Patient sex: M
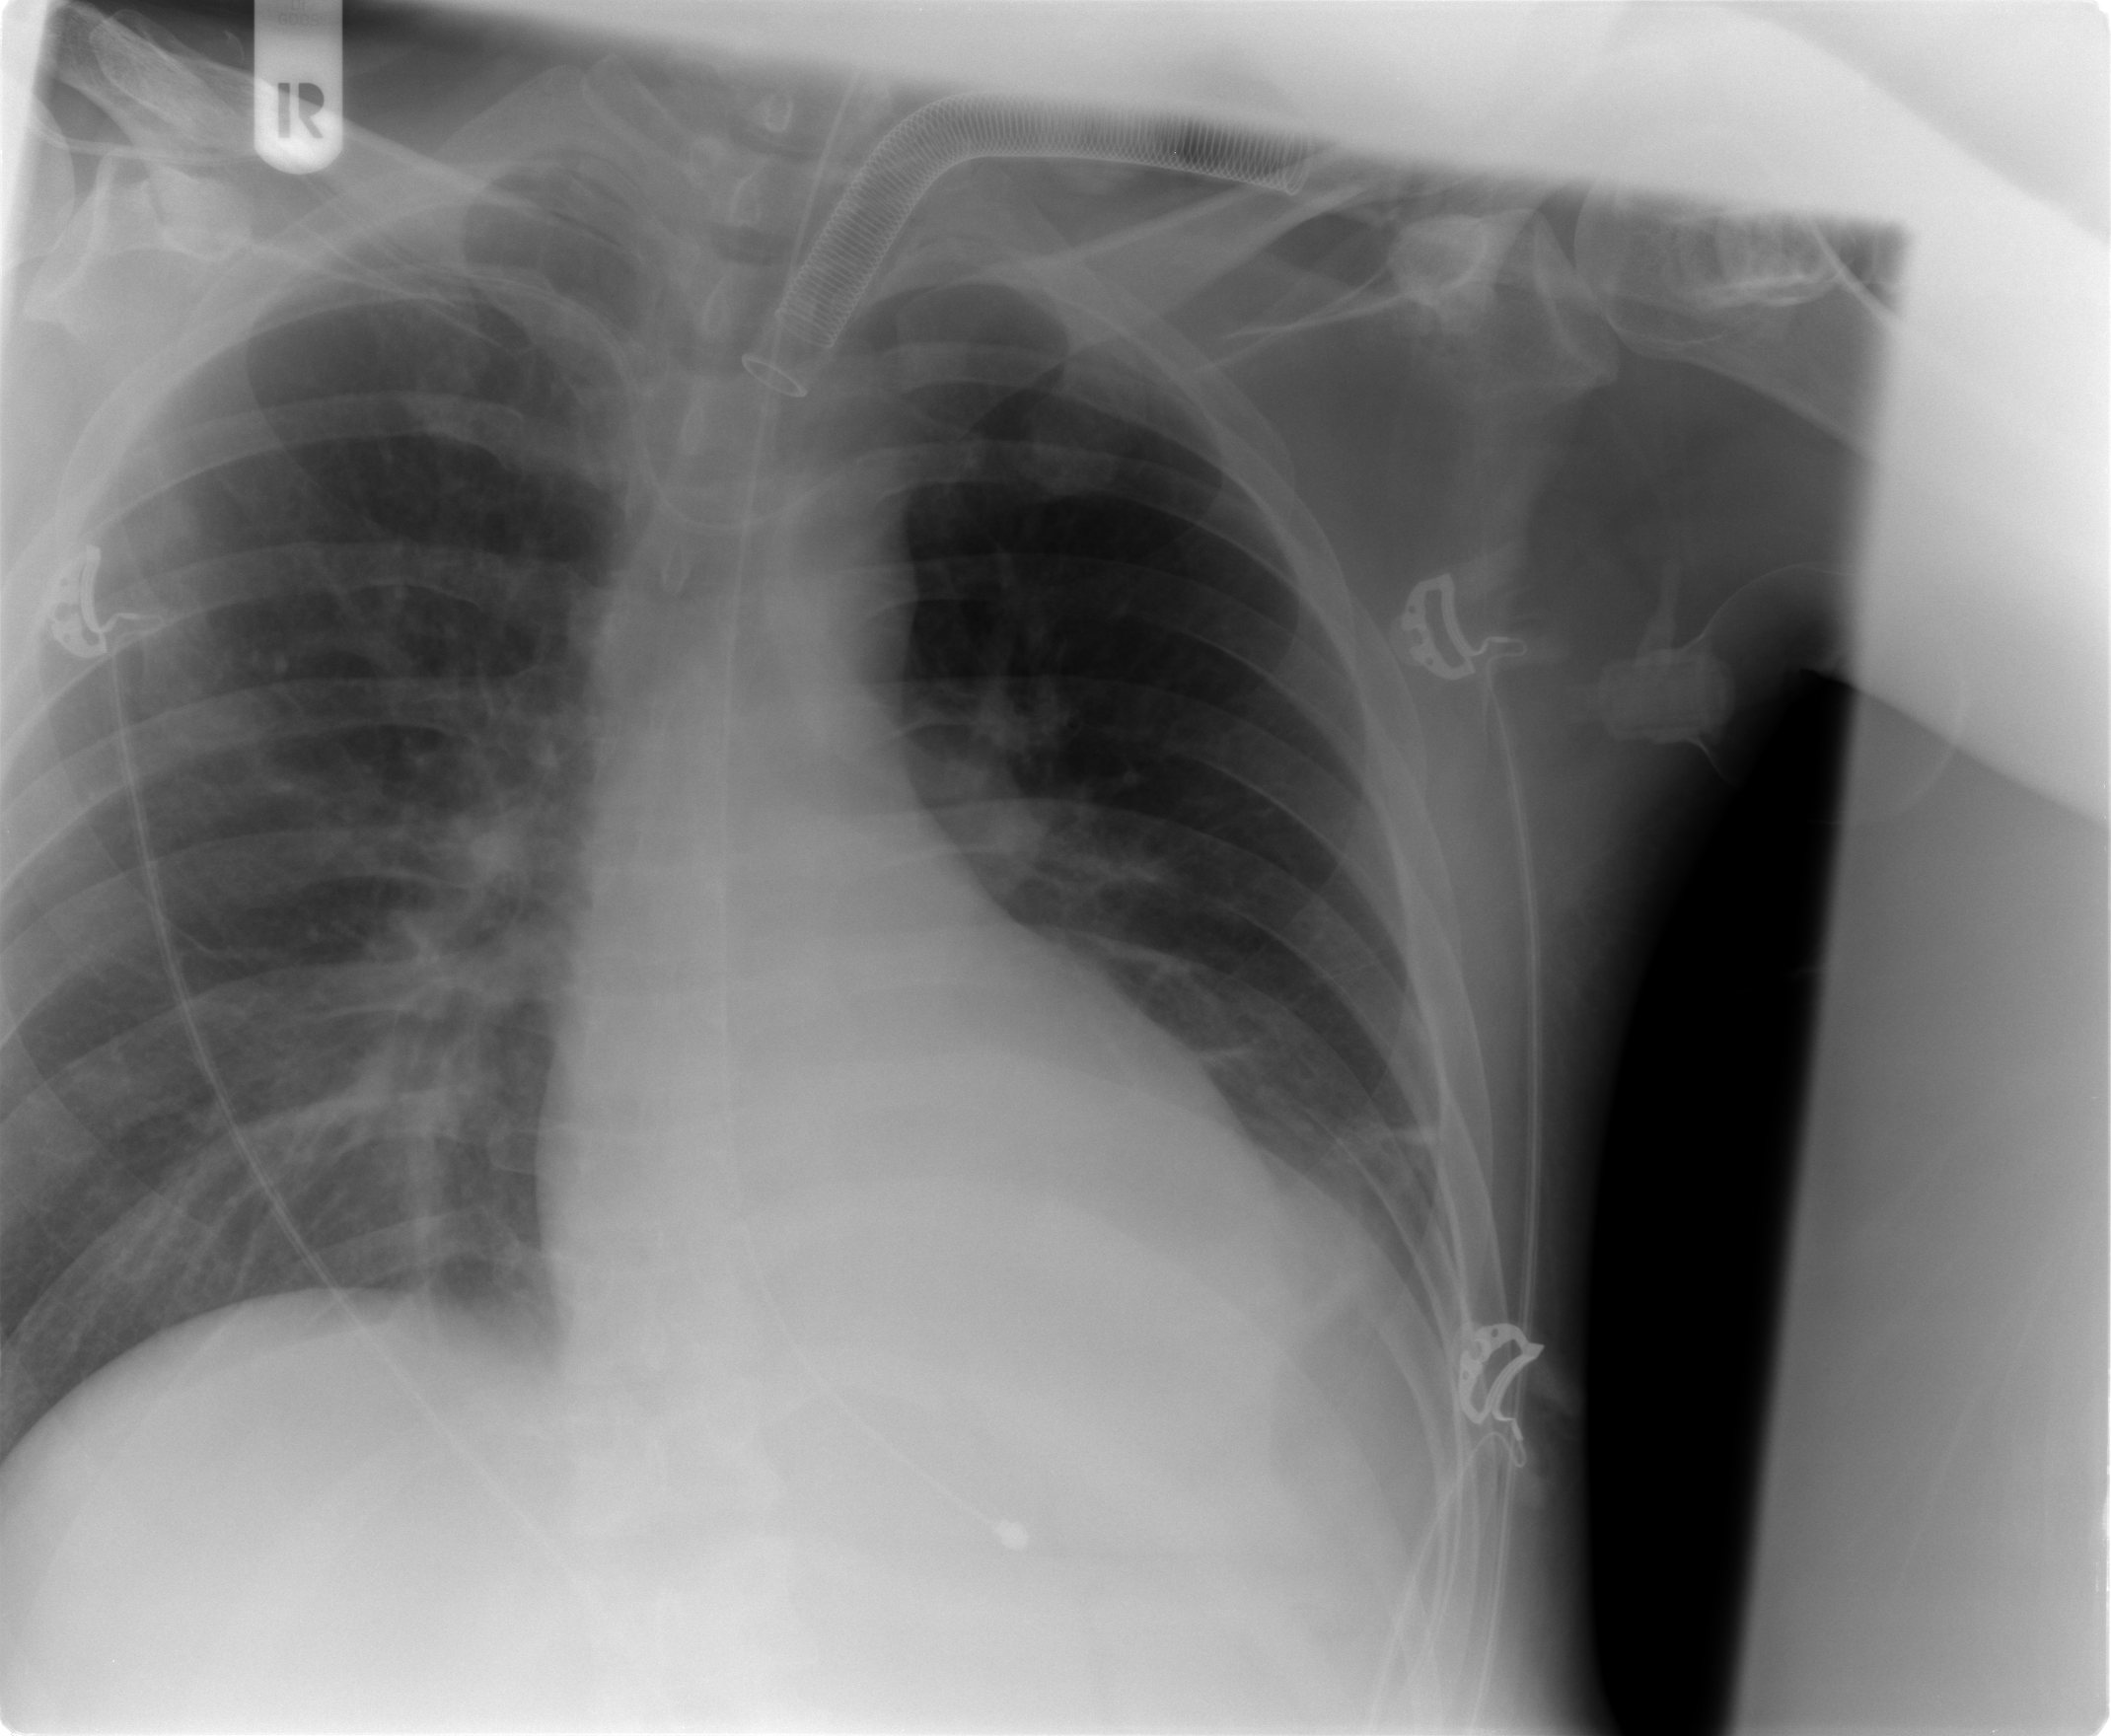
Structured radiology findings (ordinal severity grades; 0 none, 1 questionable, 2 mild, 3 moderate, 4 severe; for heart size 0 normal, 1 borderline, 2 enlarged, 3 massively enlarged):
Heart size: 0
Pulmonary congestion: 1
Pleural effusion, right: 0
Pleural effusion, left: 1
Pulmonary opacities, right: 0
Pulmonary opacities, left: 0
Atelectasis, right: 1
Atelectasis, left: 2